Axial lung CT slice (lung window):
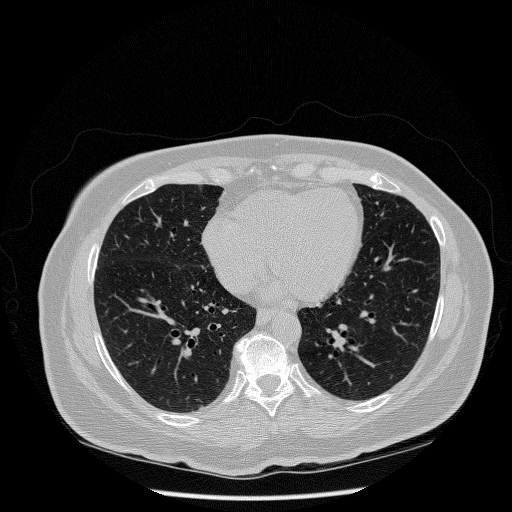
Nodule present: no